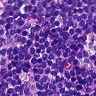
Metastatic tissue present: no